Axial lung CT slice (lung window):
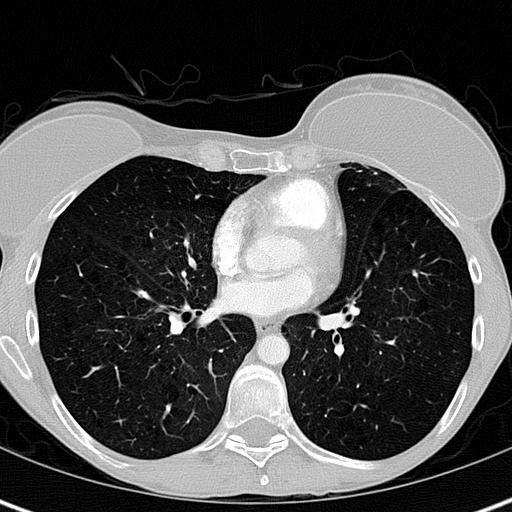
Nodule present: no